Question: I'm writing a Macro which loops though the Excel data, which is sorted by column A and inserts a blank row if the the values for coulmn are different from the one above. This separates my data in groups by column A.
I then want to sum the value of column d of the separated groups. I have most of my code working underneath, however its the startCell variable I am having trouble with. I know what I want to do, but cant get the logic right, can someone please help sum up those individual groups.
Many thanks
'''
Sub PutARowInWithFormula()
Range("A3").Select
Dim startCell As Integer
Dim endCell As Integer
startCell = 3
endCell = 0
Do Until ActiveCell.Value = ""
If ActiveCell.Value = ActiveCell.Offset(-1, 0).Value Then
ActiveCell.Offset(1, 0).Select
Else
' I need the bottom code to execute only once in the loop
' startCell = ActiveCell.Row
ActiveCell.EntireRow.Insert
' move to column d
ActiveCell.Offset(0, 3).Select
endCell = ActiveCell.Row - 1
ActiveCell.Formula = "=Sum(d" & startCell & ":d" & endCell & ")"
' move back to column a
ActiveCell.Offset(0, -3).Select
'move 2 rows down
ActiveCell.Offset(3, 0).Select
End If
Loop
End Sub
'''
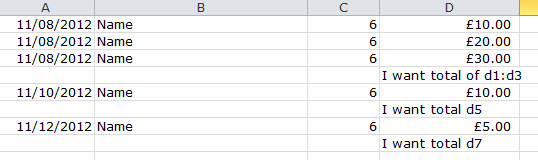
Answer: I am too wondering, why you don't use a PivotTable or just create this using worksheet functions, which is possible too. Also I do not really like this attempt with selections, but its your way, and I respect that. It even seems to be a quite good example of a situation, when it might be a idea to use them. Because right now, any other way I could think of, to do this in VBA, seems to be more complicated.
So here is a fix up of your code:
'''
Sub PutARowInWithFormula()
Range("A2").Select
Do Until ActiveCell.Value = ""
If ActiveCell.Value = ActiveCell.Offset(-1, 0).Value Then
ActiveCell.Offset(1, 0).Select
Else
ActiveCell.EntireRow.Insert
'you can use the offset directly
'by using an improved formula, you do not need to know start and end row.
ActiveCell.Offset(0, 3).Formula = _
"=SUMIF(A:A,OFFSET(INDIRECT(""A""&ROW()),-1,0),D:D)"
' move back to column a and move 2 rows down
ActiveCell.Offset(2, 0).Select
End If
Loop
End Sub
'''
Ok, found a way easier way to do the same thing:
'''
Public Sub demo()
UsedRange.Subtotal GroupBy:=1, Function:=xlSum, TotalList:=4
End Sub
'''
This function is also available through the
To avoid the error-message, you just need to have a title-row for your data, like: